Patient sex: F
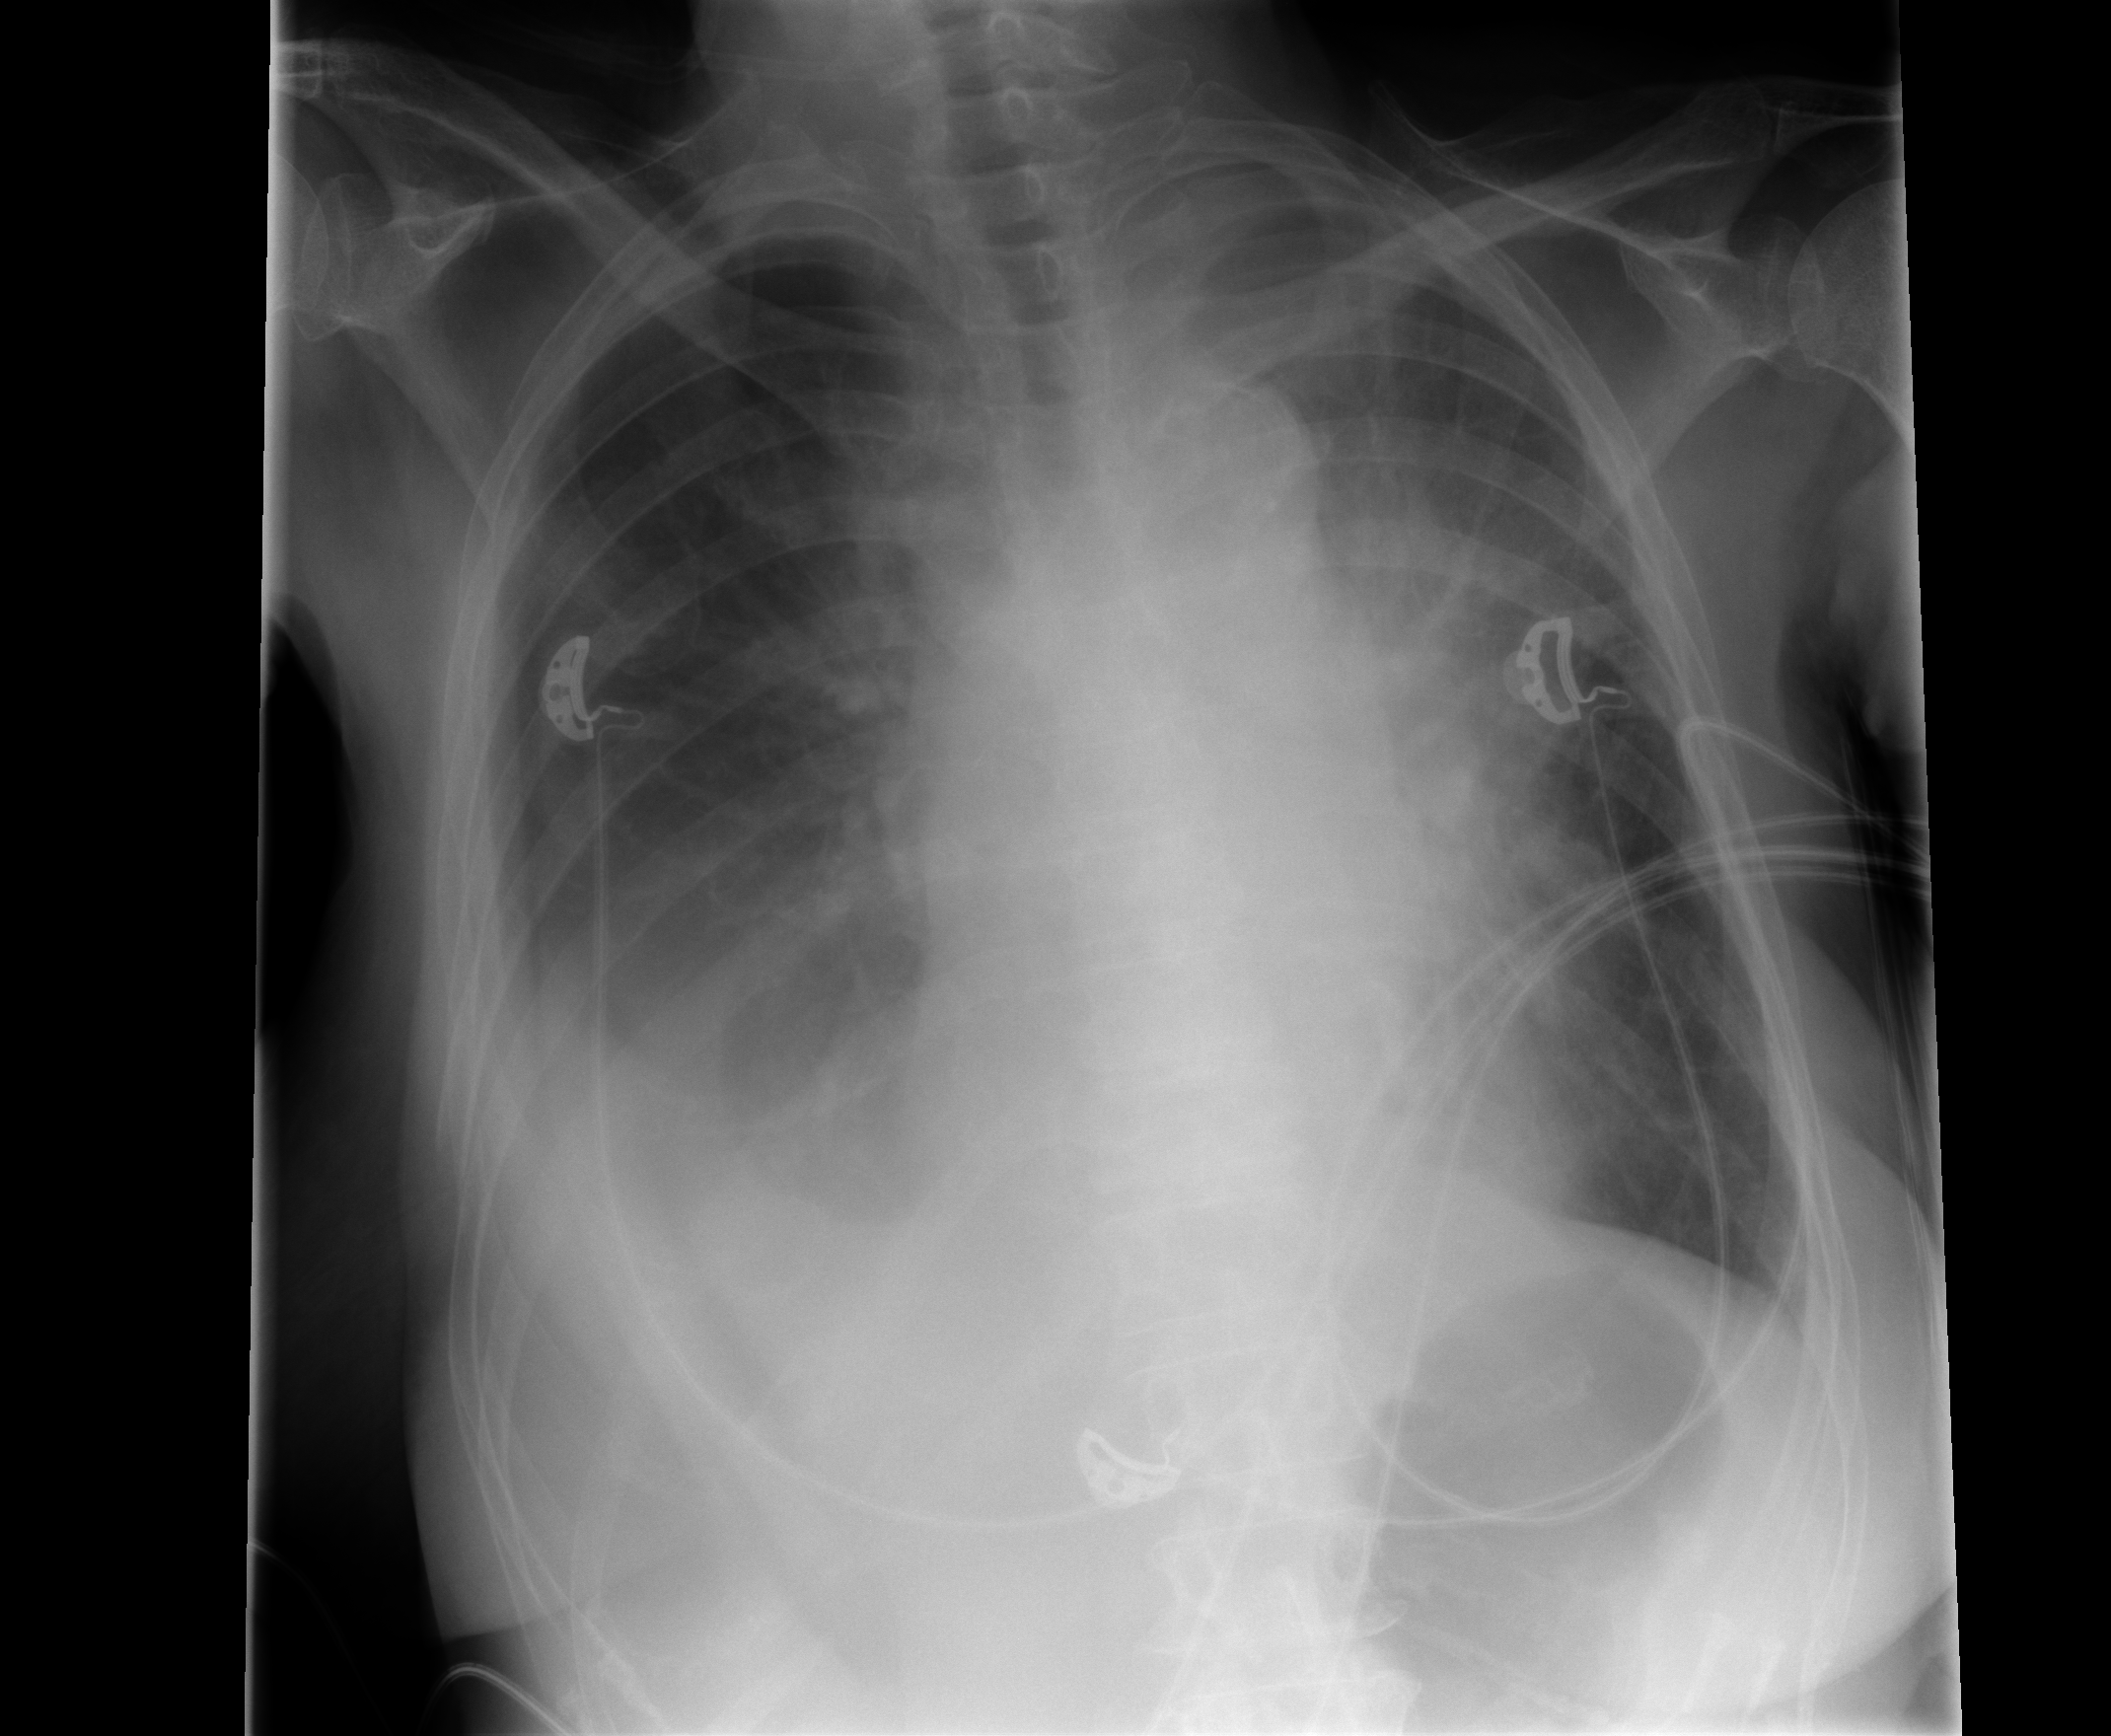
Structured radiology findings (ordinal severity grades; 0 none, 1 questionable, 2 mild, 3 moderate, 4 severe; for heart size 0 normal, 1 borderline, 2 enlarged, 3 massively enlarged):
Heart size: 2
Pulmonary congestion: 3
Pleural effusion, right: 2
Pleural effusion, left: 2
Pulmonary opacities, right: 0
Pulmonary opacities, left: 0
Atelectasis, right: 2
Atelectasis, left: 2